Field crop: tomato
Growth stage: 1
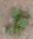
Species: solanum